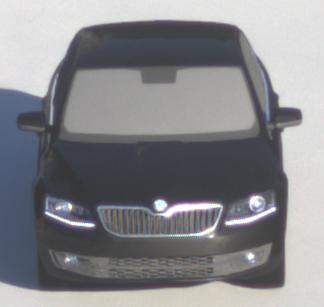
Make: Skoda
Model: Octavia 1.2 TSI
Detailed model: Octavia (III) Limousine
Model produced from: 2013/02
Model produced until: 2015/04
Doors: 5
Color: black
Road condition: dry road
Daytime: sunrise or sunset
Contrast: medium contrast